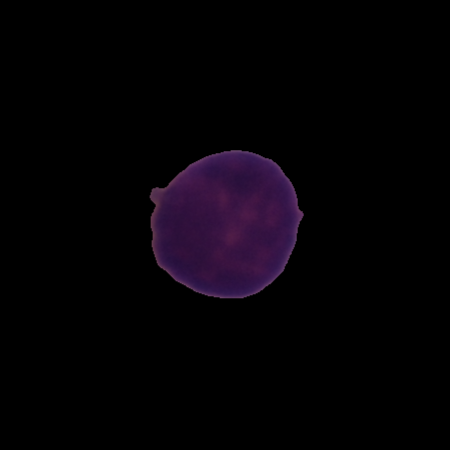
Label: healthy